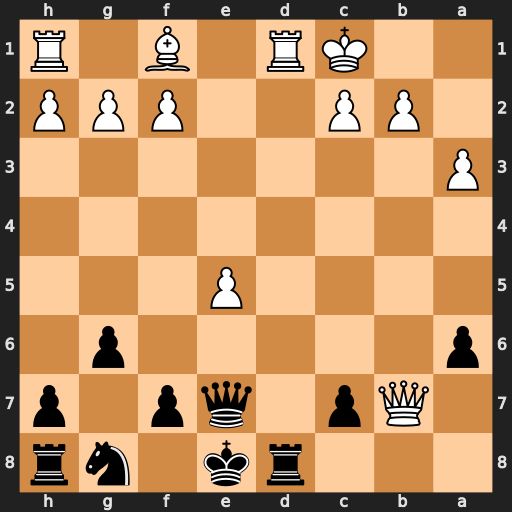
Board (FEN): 3rk1nr/1Qp1qp1p/p5p1/4P3/8/P7/1PP2PPP/2KR1B1R
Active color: b
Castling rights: k
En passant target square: -
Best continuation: Qg5+ Kb1 Rxd1+